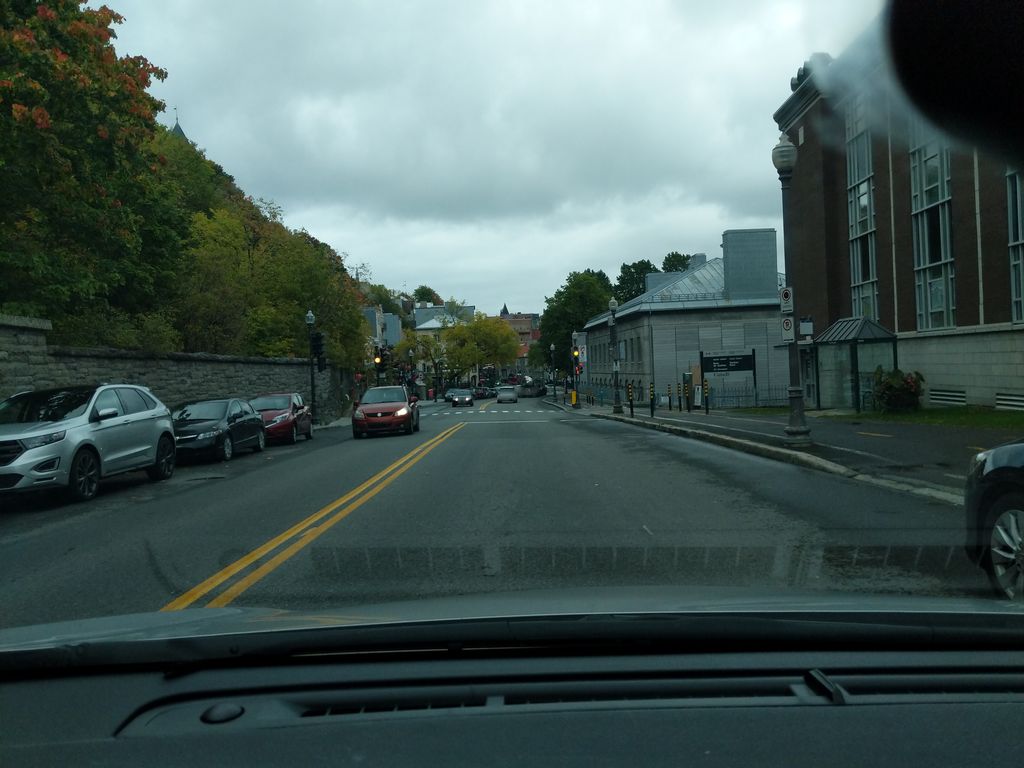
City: quebec_city